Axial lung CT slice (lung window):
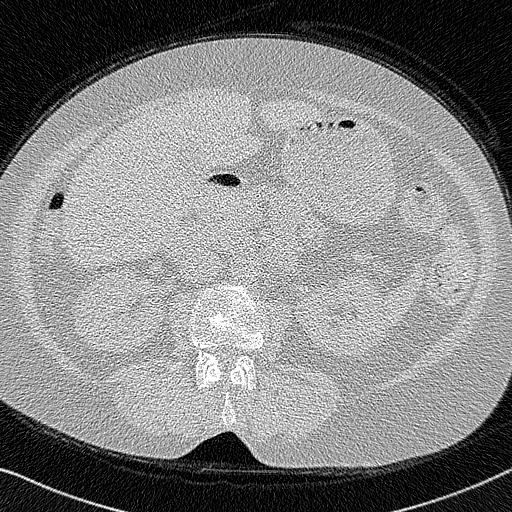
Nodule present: no